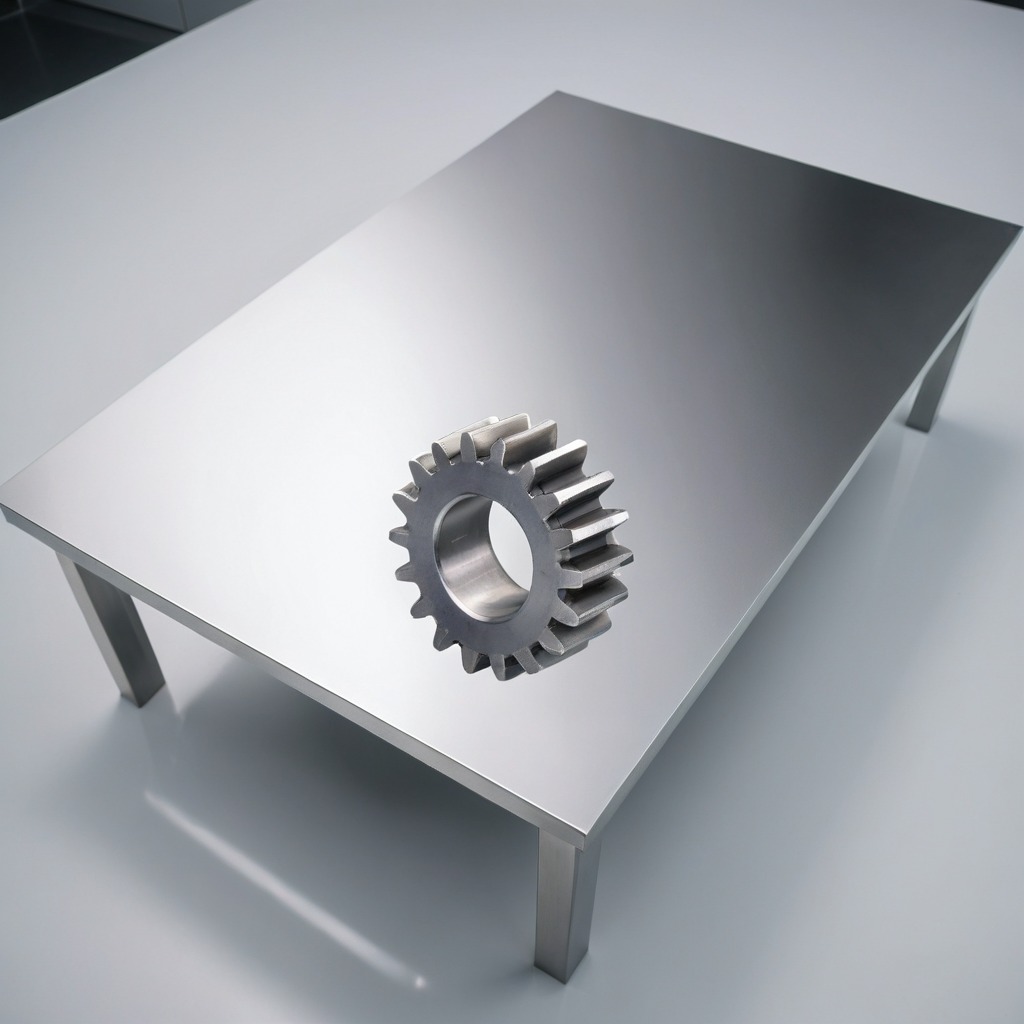
A gear with teeth is lying on the stainless steel table in a high-end prototyping lab.